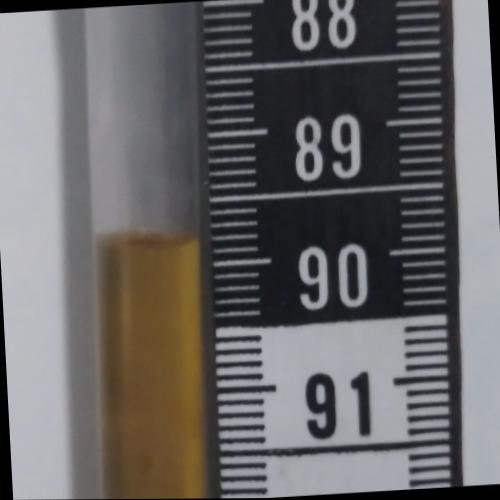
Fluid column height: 89.8 cm